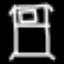
Label: bed